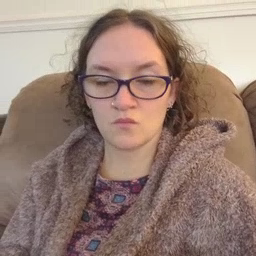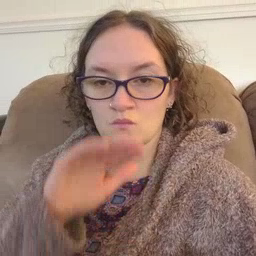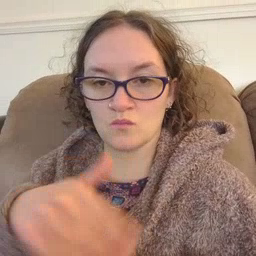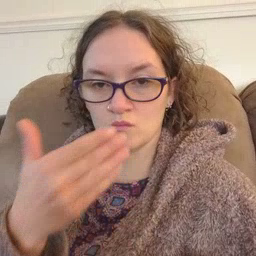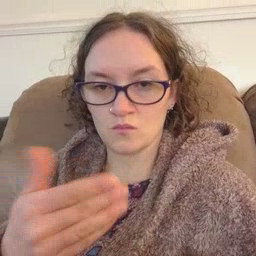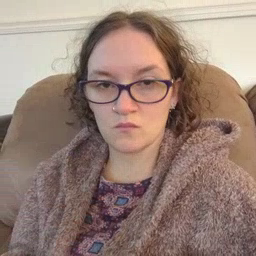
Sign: all